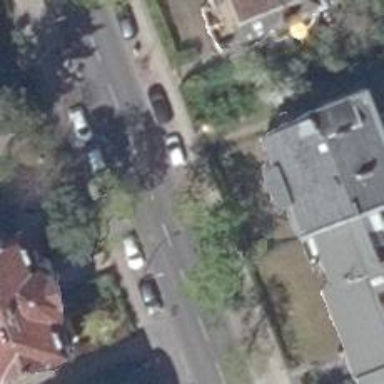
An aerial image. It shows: Avenue lined with deciduous broadleaved trees.